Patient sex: F
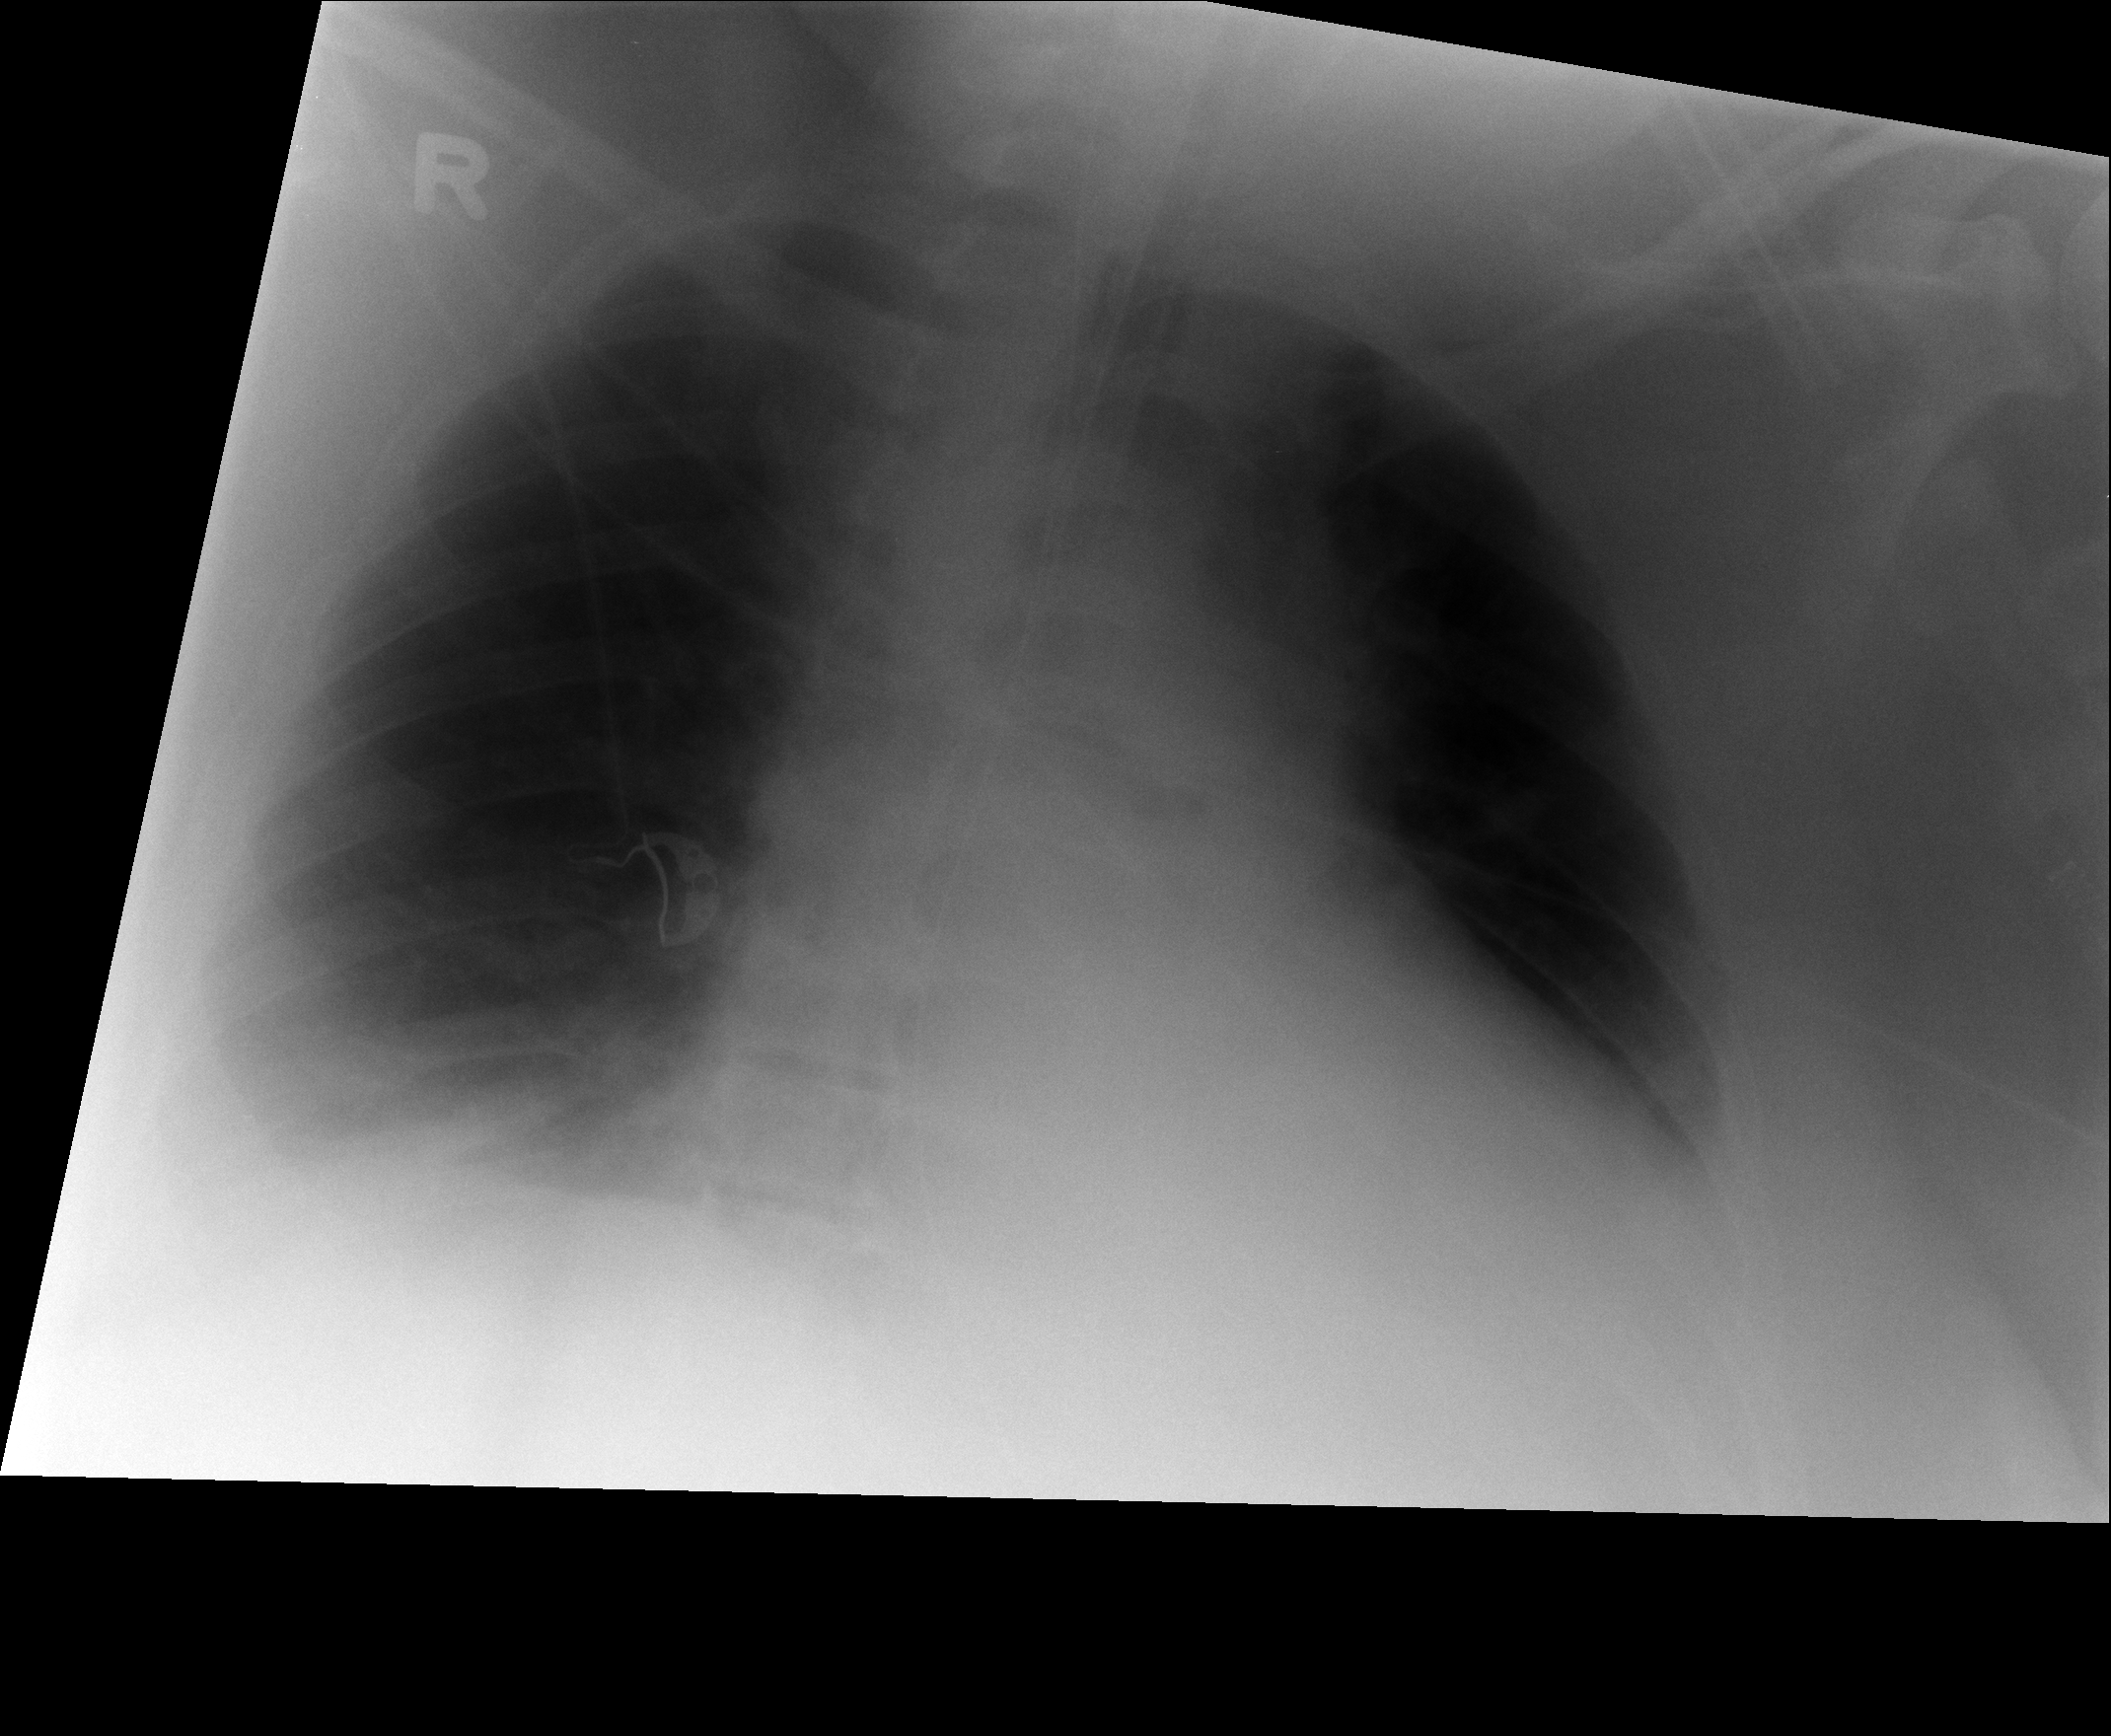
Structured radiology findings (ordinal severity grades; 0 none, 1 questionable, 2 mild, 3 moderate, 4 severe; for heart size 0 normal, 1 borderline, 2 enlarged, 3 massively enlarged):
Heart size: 0
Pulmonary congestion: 2
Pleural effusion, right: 2
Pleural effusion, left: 2
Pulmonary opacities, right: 0
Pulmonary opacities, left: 0
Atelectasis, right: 2
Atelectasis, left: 2